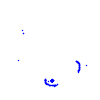
Particle: kaon